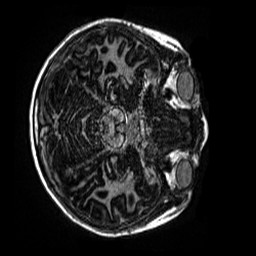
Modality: MP2RAGE
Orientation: axial
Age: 10
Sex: male
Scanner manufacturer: siemens
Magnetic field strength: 3 T
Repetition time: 4 s
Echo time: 0.00299 s